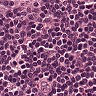
Metastatic tissue present: no